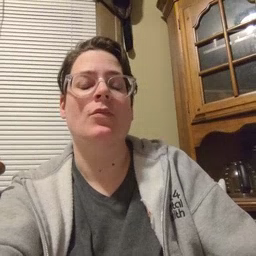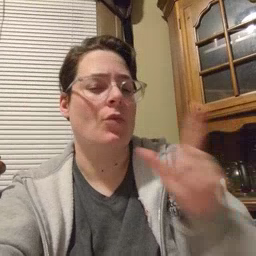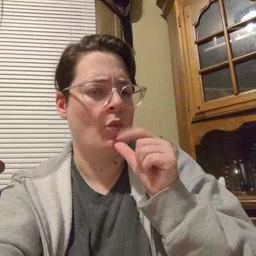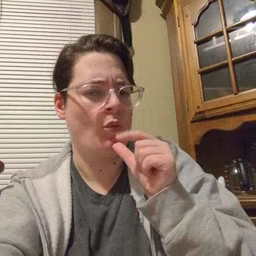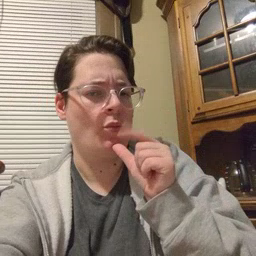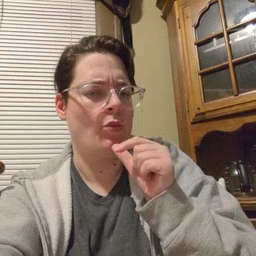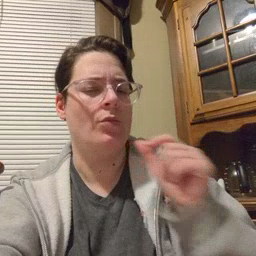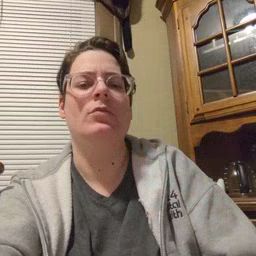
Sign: who